Field crop: tomato
Growth stage: 2
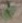
Species: solanum